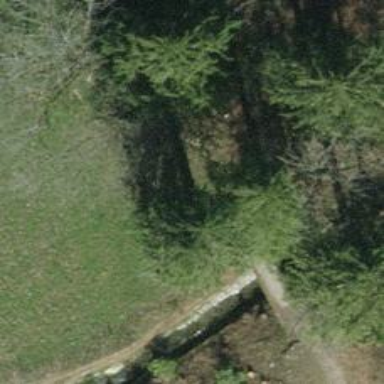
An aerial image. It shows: Path on pebblestone bridge.